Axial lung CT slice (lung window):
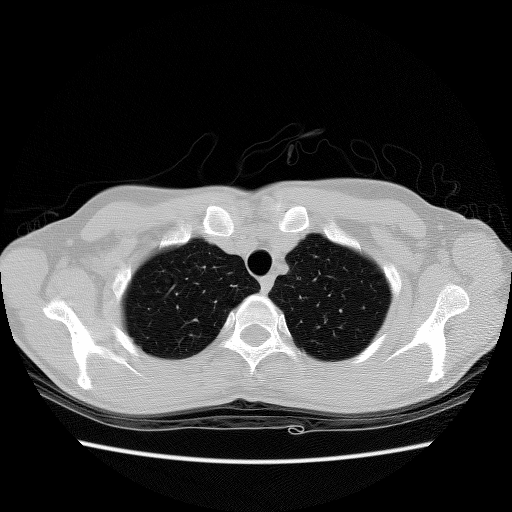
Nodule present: no